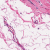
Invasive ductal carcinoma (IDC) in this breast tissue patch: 0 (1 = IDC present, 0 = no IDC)